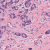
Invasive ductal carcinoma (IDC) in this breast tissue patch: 1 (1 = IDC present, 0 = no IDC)